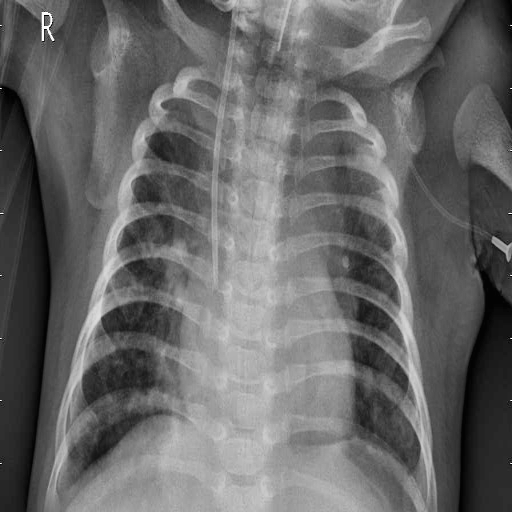
Finding: PNEUMONIA